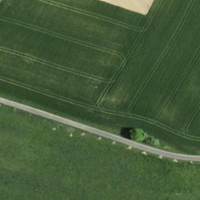
EUNIS habitat code: 24
Species observed at this site:
Gryllus campestris